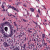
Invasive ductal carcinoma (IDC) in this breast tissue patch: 1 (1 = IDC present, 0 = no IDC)